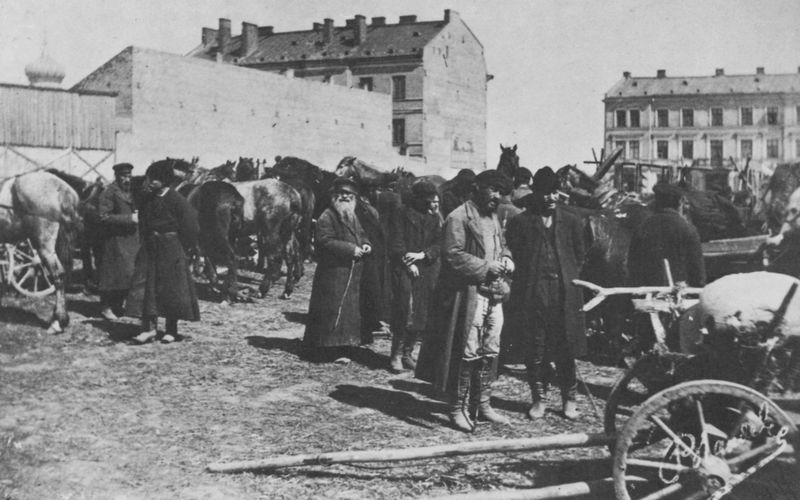
Titel: Marktszene in einem westrussischen Ort
Künstler: Russischer Photograph
Standort: New York (New York)
Institution: Collection Daniel Wolf
Schlagwörter: himmel, weiß, kirchturm, menschen, fenster, grau, holz, hut, hüte, männer, schwarz, dach, gebäude, haus, wiese, bart, wand, vollbart, schauen, häuser, kirche, boden, mantel, bauern, kamine, karren, pferd, pferde, räder, sack, stock, turm, fassade, beobachten, bündel, russland, säcke, dächer, mauer, schornsteine, markt, speichen, rad, krieg, foto, fotografie, zwiebel, mäntel, deichsel, stiefel, photo, mauern, marktplatz, achse, rösser, armut, gespann, veranstaltung, waagen, lager, ware, fassafe, pferdewagen, trist, orthodox, manner, fad, lagerhäuser, radwaagen, schuppern